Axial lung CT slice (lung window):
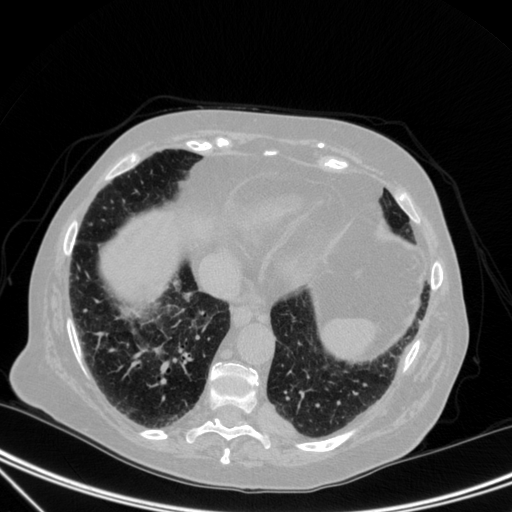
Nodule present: no